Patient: sex M, age 71
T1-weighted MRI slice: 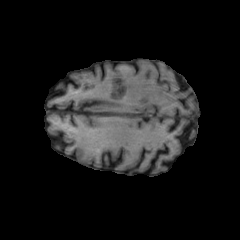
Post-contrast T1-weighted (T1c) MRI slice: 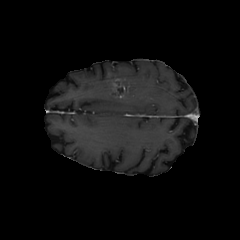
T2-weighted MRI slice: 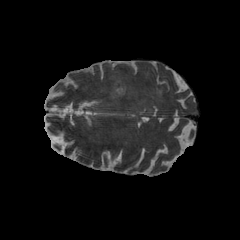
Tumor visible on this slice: yes
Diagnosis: Glioblastoma, IDH-wildtype
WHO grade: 4